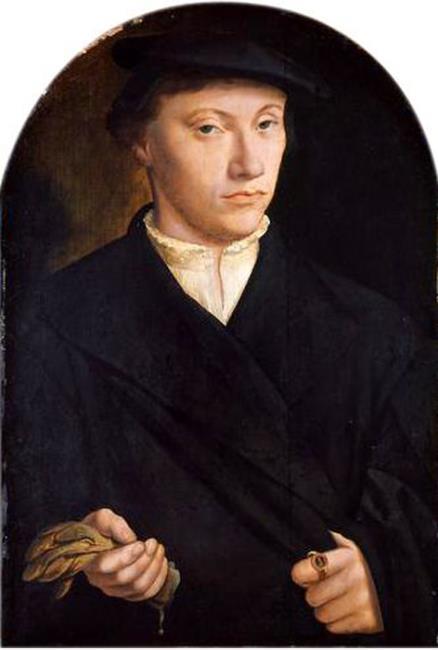
Title: Portrait of a young man
Artist: Bartholomäus Bruyn (I)
Earliest date: 1508
Latest date: 1553
Genre: painting
Iconography: Gloves
Keywords: man's portrait, bust-length portrait, head to the right, facing front, glove/gloves in hand, finger ring